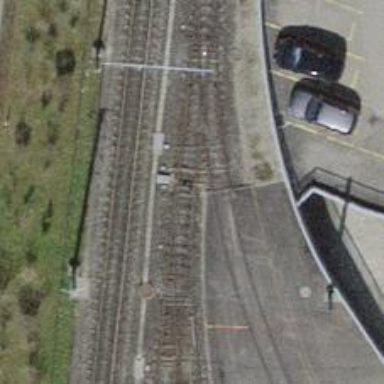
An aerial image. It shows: Railway switch.